Question: there are 3 Bar-Buttons in the UINavigationItem:
- - -
But there is no "nextBarButtonItem" (= rightBarButtonItem with arrow). How can I create it? Do I need an own image with an arrow? How can I put the image in the rightBarButtonItem? Or is there a better way without image?

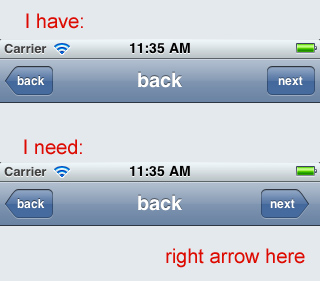
Answer: The only way is to use a bar button item with a custom image with that next-button look, and set it as 'rightBarButtonItem'. Apple doesn't provide any 'nextBarButtonItem' functionality due to the way a navigation controller works.
If you look carefully at the Now Playing button in the iPod app it's also custom-designed.